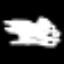
Label: squiggle